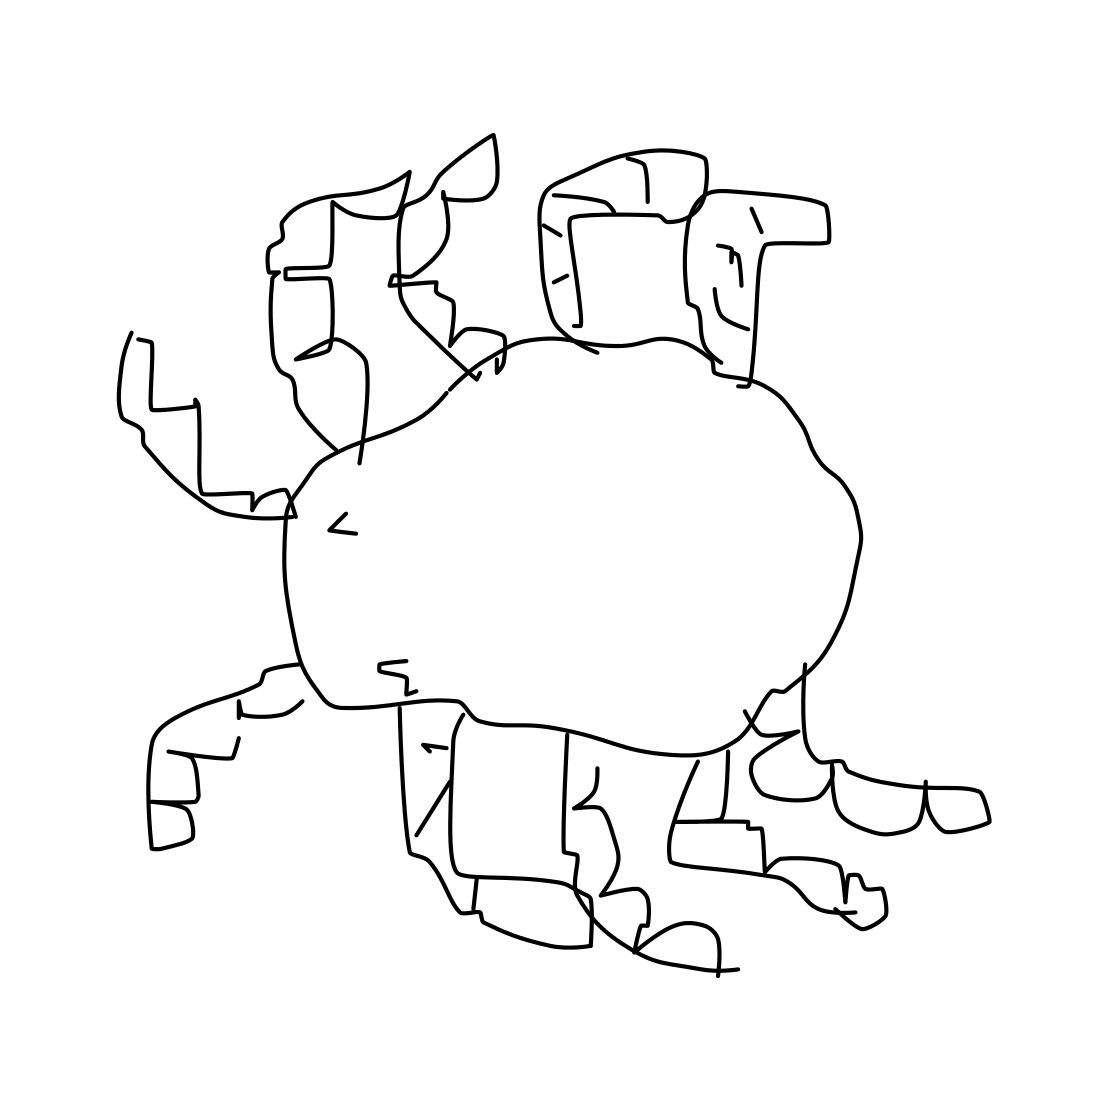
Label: crab